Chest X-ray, AP view. Patient: 67 years old, sex F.
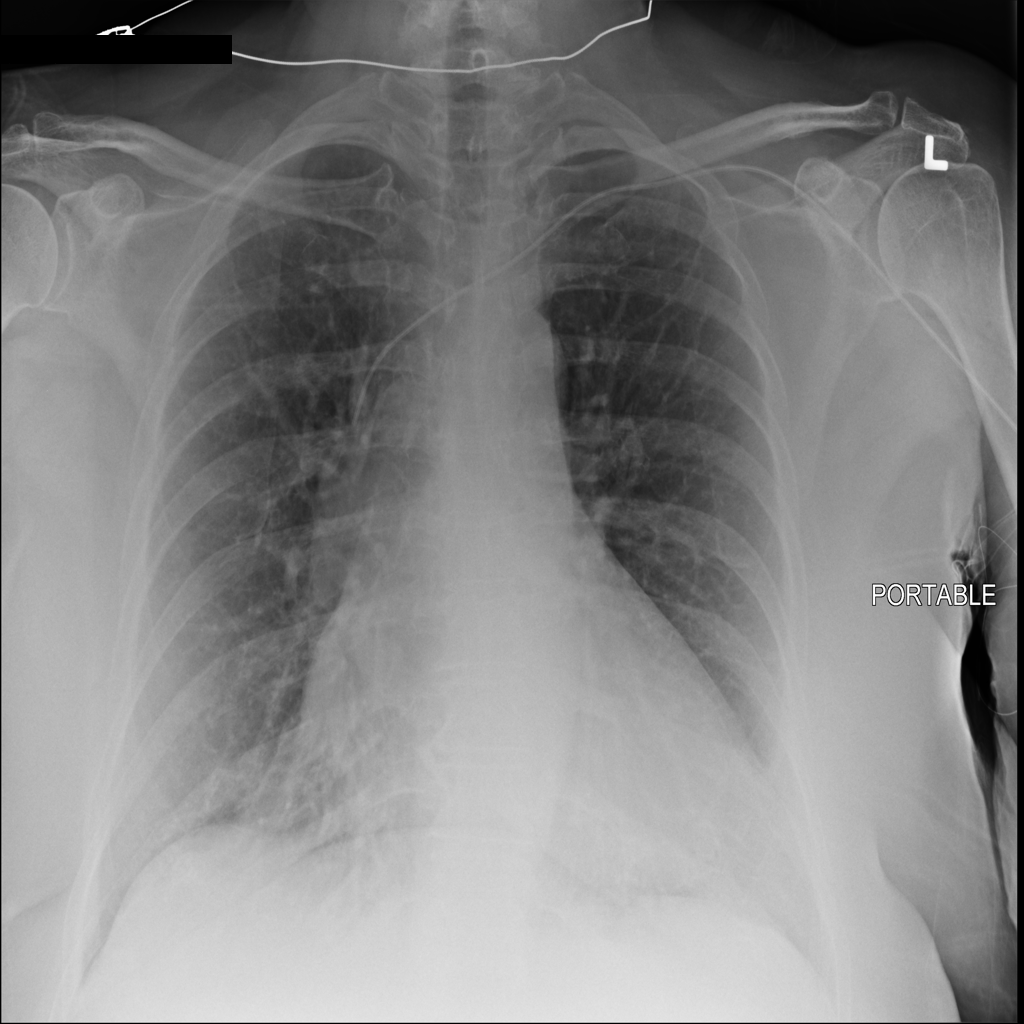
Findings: Infiltration